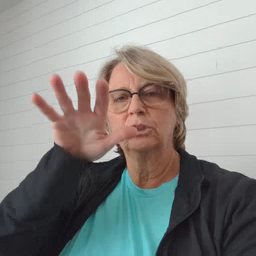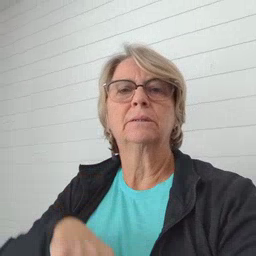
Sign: alligator